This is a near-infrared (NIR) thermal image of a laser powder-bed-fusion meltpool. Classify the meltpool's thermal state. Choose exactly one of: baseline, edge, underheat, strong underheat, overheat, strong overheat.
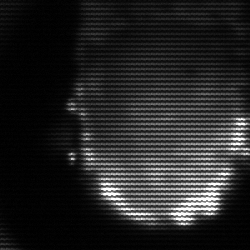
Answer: baseline